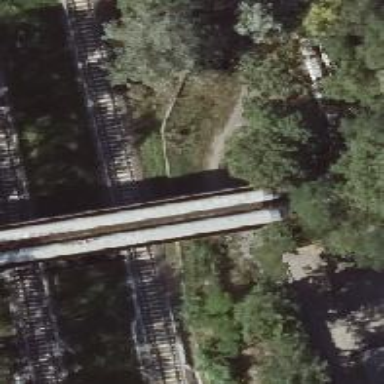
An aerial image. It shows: There is bridge in the image.